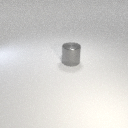
large gray metal cylinder